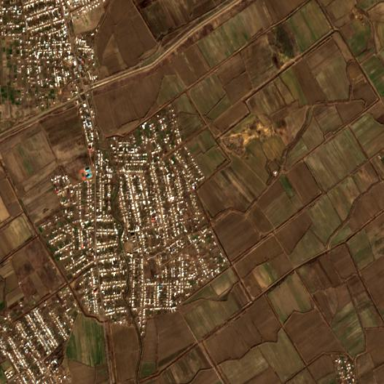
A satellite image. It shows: Village.